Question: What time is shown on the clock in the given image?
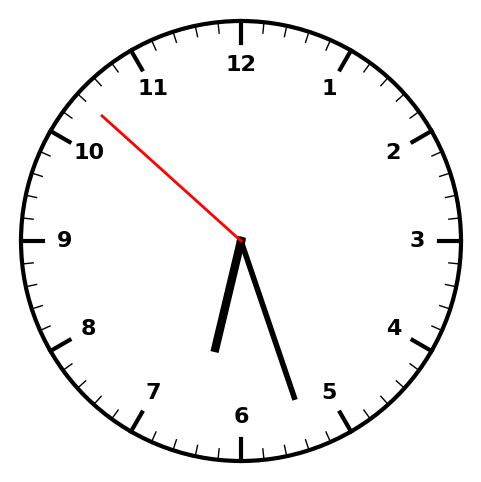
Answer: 06:26:52